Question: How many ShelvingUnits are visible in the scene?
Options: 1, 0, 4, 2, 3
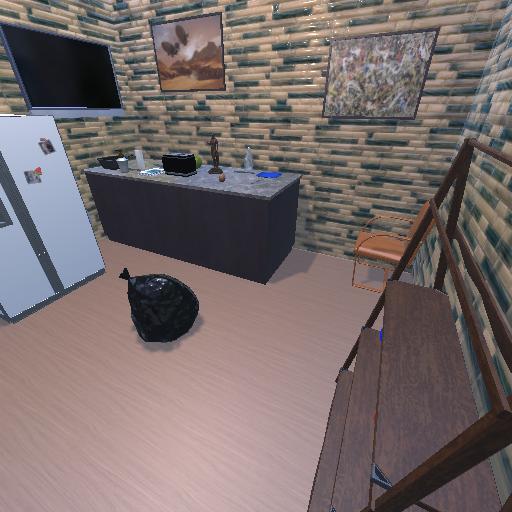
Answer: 1